Aerial crown-view tile of a tropical tree (Barro Colorado Island, Panama), acquired 20240716:
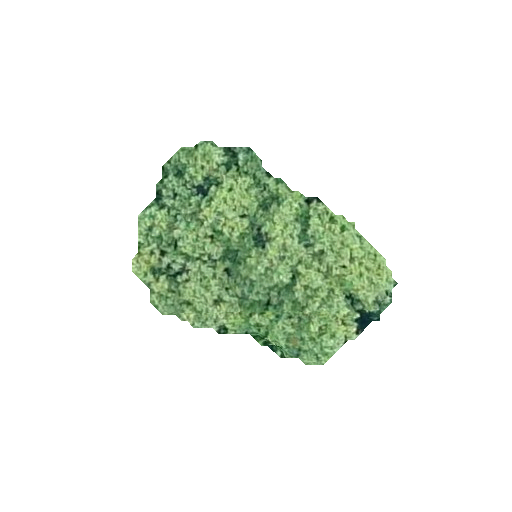
Species: Hieronyma alchorneoides
GBIF accepted scientific name: Hieronyma alchorneoides
Crown area: 58.109 m²